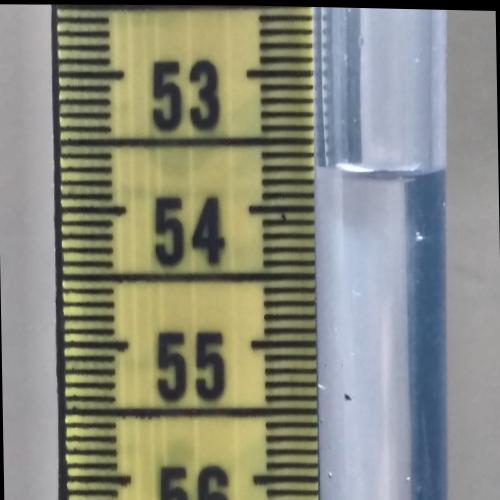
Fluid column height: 53.7 cm